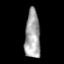
Tissue: prostate
Cell type: T cells
Senescence score: 0.7357
Nuclear area (px): 720
Mean DAPI intensity: 164.258